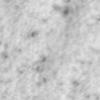
Label: no_change